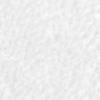
Label: no_change